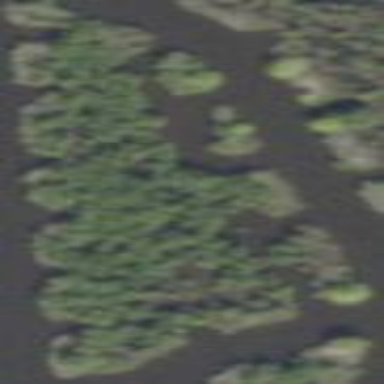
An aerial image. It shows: Wetland area.